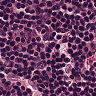
Metastatic tissue present: no